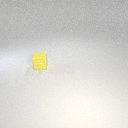
small yellow rubber cube